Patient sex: M
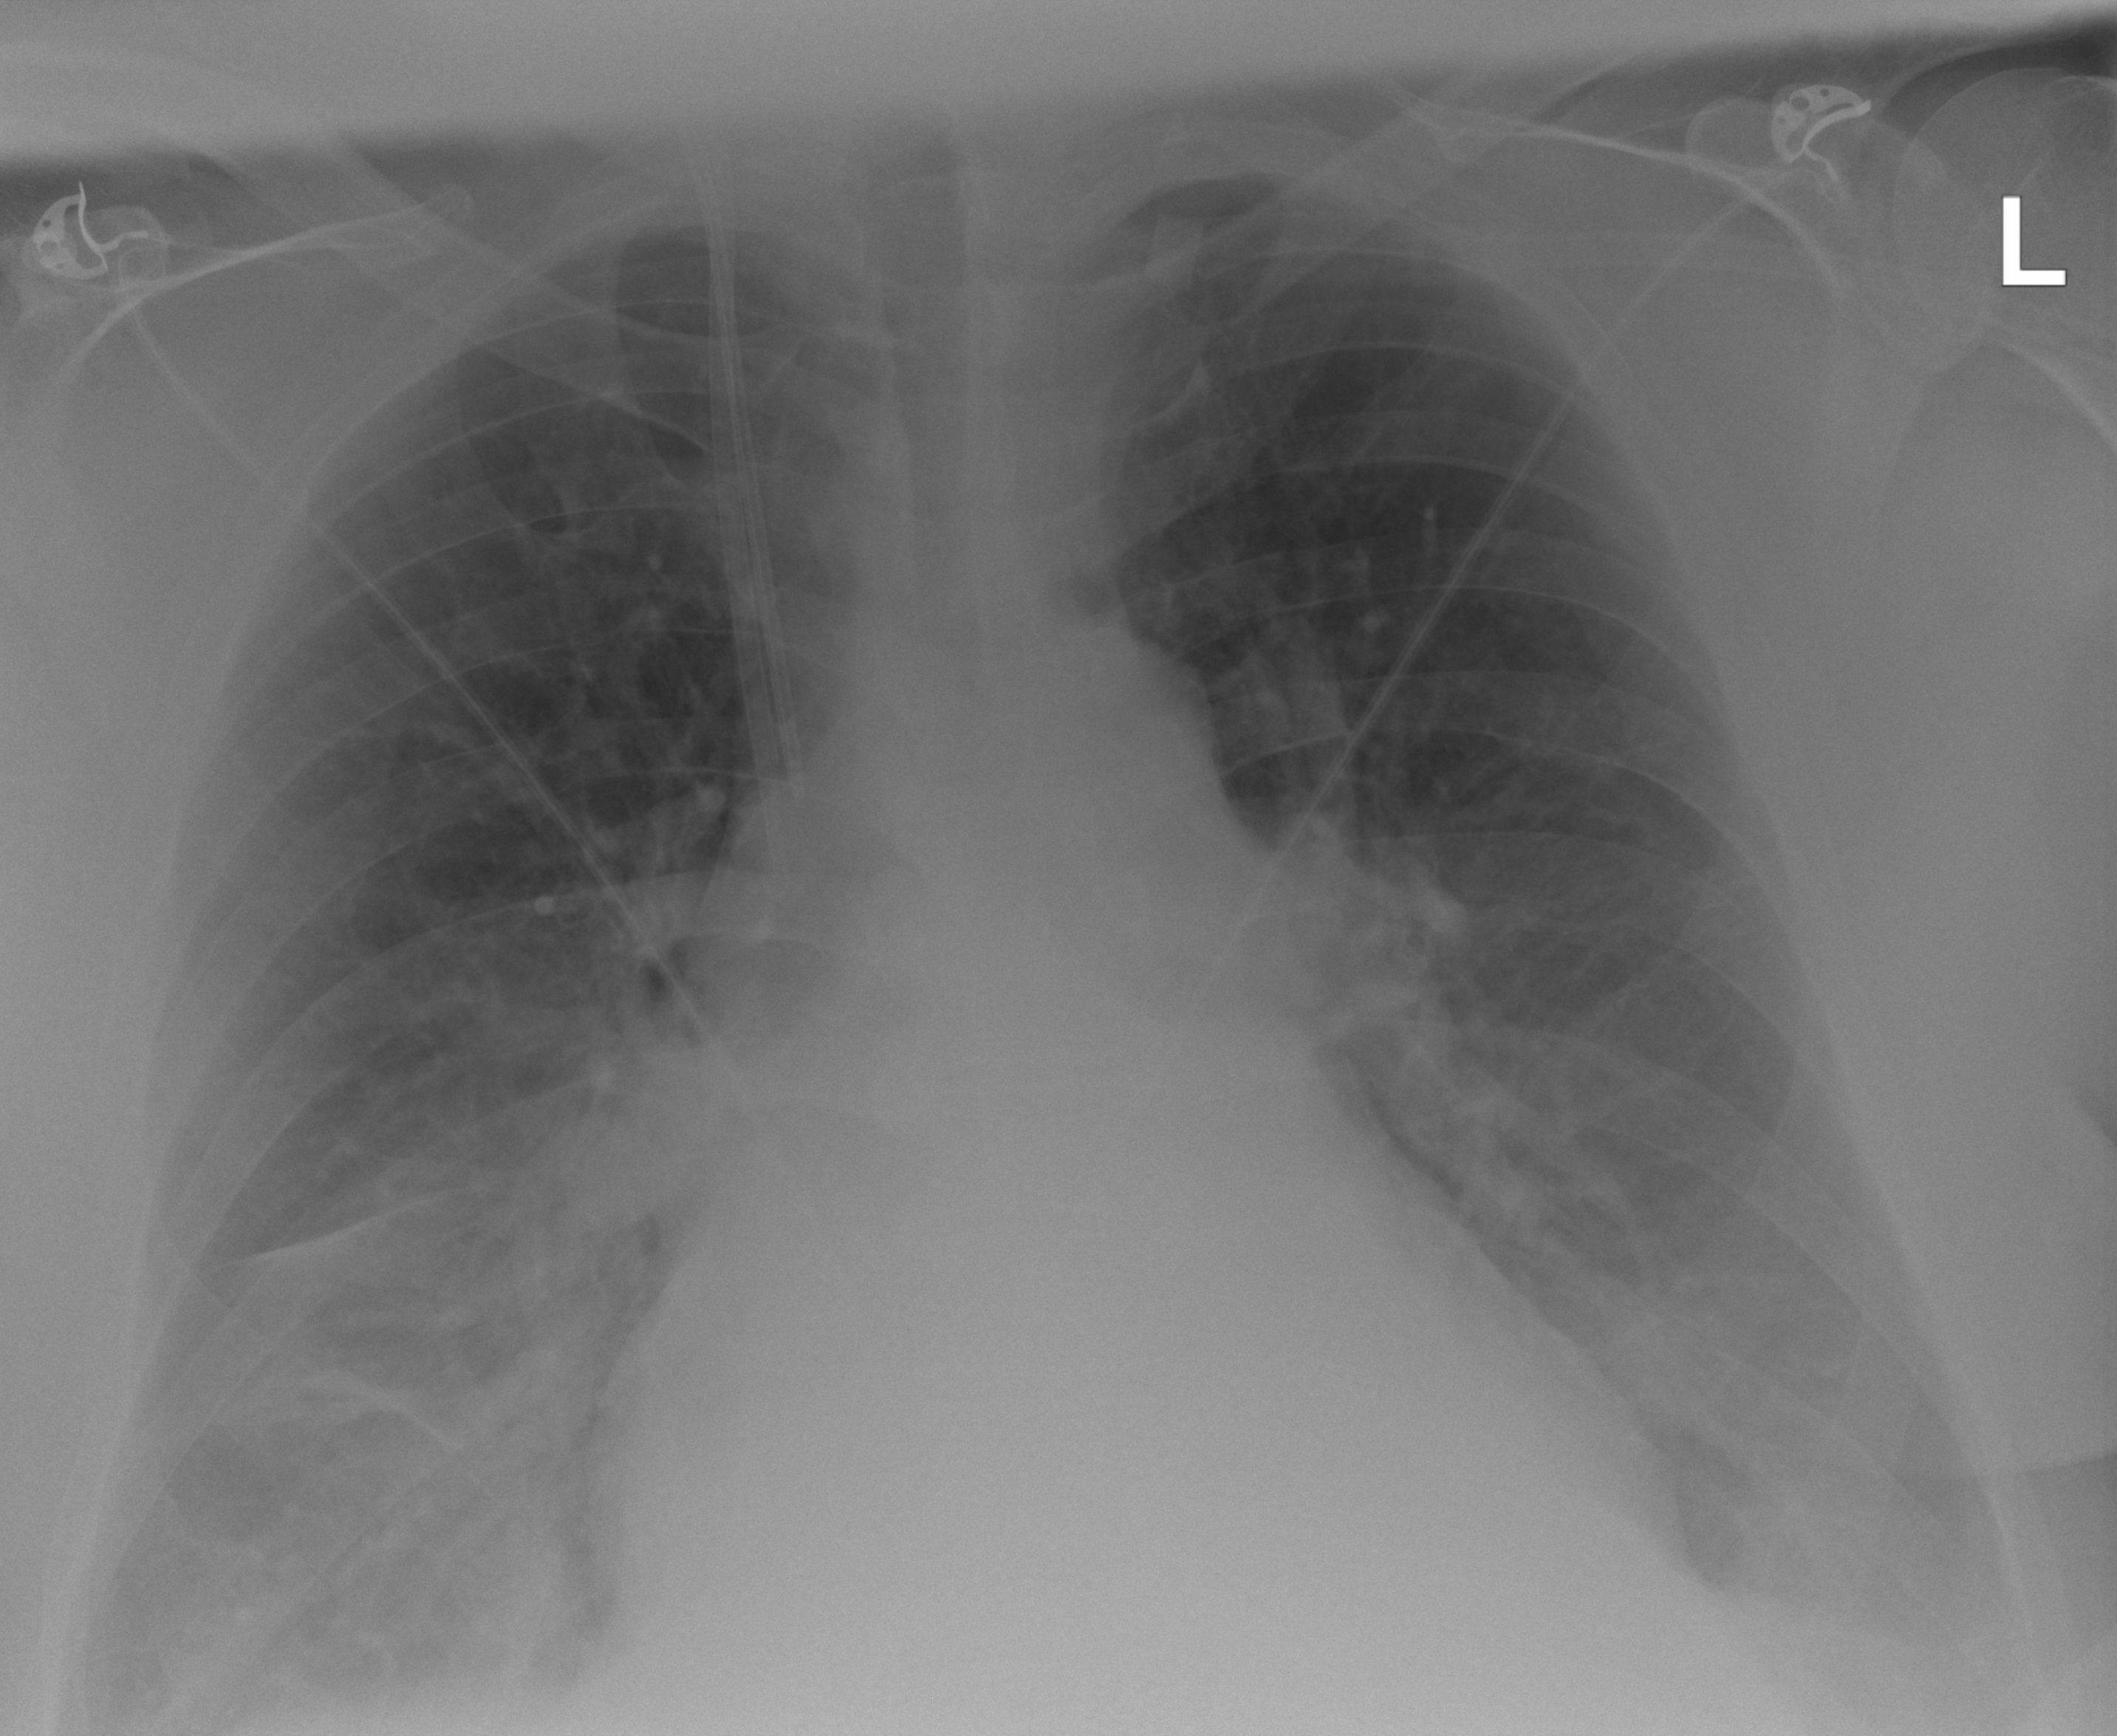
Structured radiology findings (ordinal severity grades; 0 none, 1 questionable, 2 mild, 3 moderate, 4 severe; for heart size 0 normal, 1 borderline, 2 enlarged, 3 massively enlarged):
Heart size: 2
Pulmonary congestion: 2
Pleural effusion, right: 2
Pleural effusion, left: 2
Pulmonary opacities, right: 0
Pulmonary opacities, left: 0
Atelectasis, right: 2
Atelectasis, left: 2